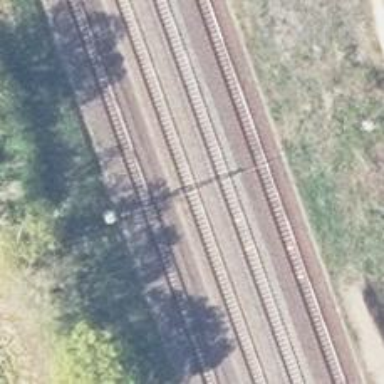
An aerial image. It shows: Milestone along the railway track with catenary mast.